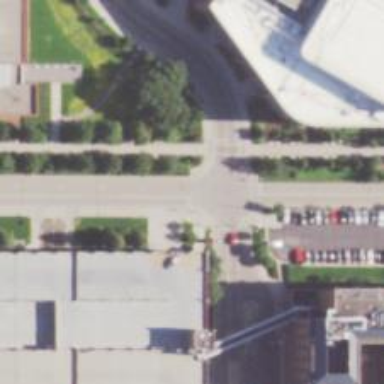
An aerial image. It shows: Footway on asphalt with marked crossing lines.